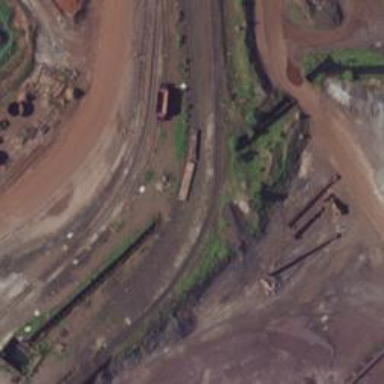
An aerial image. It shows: Rail spur service.